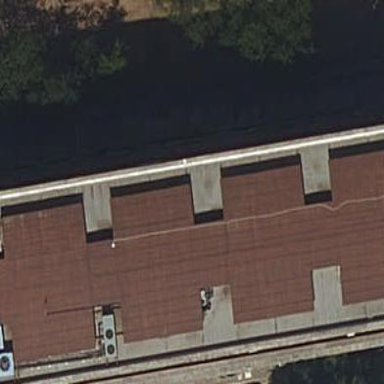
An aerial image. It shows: Part of building.